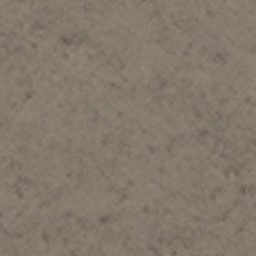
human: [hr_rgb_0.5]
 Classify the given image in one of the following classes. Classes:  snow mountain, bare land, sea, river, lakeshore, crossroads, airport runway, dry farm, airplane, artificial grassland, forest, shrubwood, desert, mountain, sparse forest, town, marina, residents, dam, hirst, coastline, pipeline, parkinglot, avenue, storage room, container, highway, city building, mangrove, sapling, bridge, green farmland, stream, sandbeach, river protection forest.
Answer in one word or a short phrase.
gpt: bare land